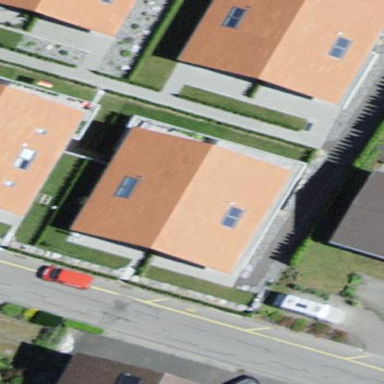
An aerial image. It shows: Semi-detached house.